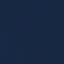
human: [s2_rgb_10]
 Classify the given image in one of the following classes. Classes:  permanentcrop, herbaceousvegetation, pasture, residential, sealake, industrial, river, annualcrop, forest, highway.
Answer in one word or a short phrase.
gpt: SeaLake